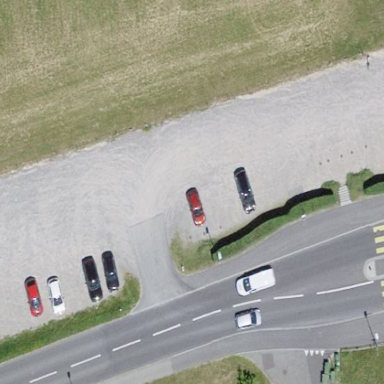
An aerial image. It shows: Parking area with fine gravel surface.